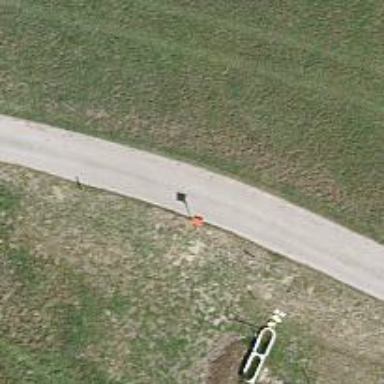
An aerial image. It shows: View of pole with roofed pipeline marker.